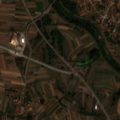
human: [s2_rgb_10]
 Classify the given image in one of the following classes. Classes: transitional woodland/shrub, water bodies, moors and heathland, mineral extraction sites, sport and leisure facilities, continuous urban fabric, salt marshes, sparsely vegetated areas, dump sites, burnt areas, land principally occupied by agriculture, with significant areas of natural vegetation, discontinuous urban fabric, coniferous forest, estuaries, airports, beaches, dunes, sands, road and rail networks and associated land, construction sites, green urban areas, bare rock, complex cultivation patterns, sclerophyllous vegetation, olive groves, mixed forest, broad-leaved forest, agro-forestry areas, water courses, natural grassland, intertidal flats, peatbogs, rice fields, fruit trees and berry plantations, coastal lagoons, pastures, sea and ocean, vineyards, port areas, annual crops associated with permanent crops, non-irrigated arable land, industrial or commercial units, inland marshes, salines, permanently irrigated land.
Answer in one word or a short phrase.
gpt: discontinuous urban fabric, non-irrigated arable land, land principally occupied by agriculture, with significant areas of natural vegetation